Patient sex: M
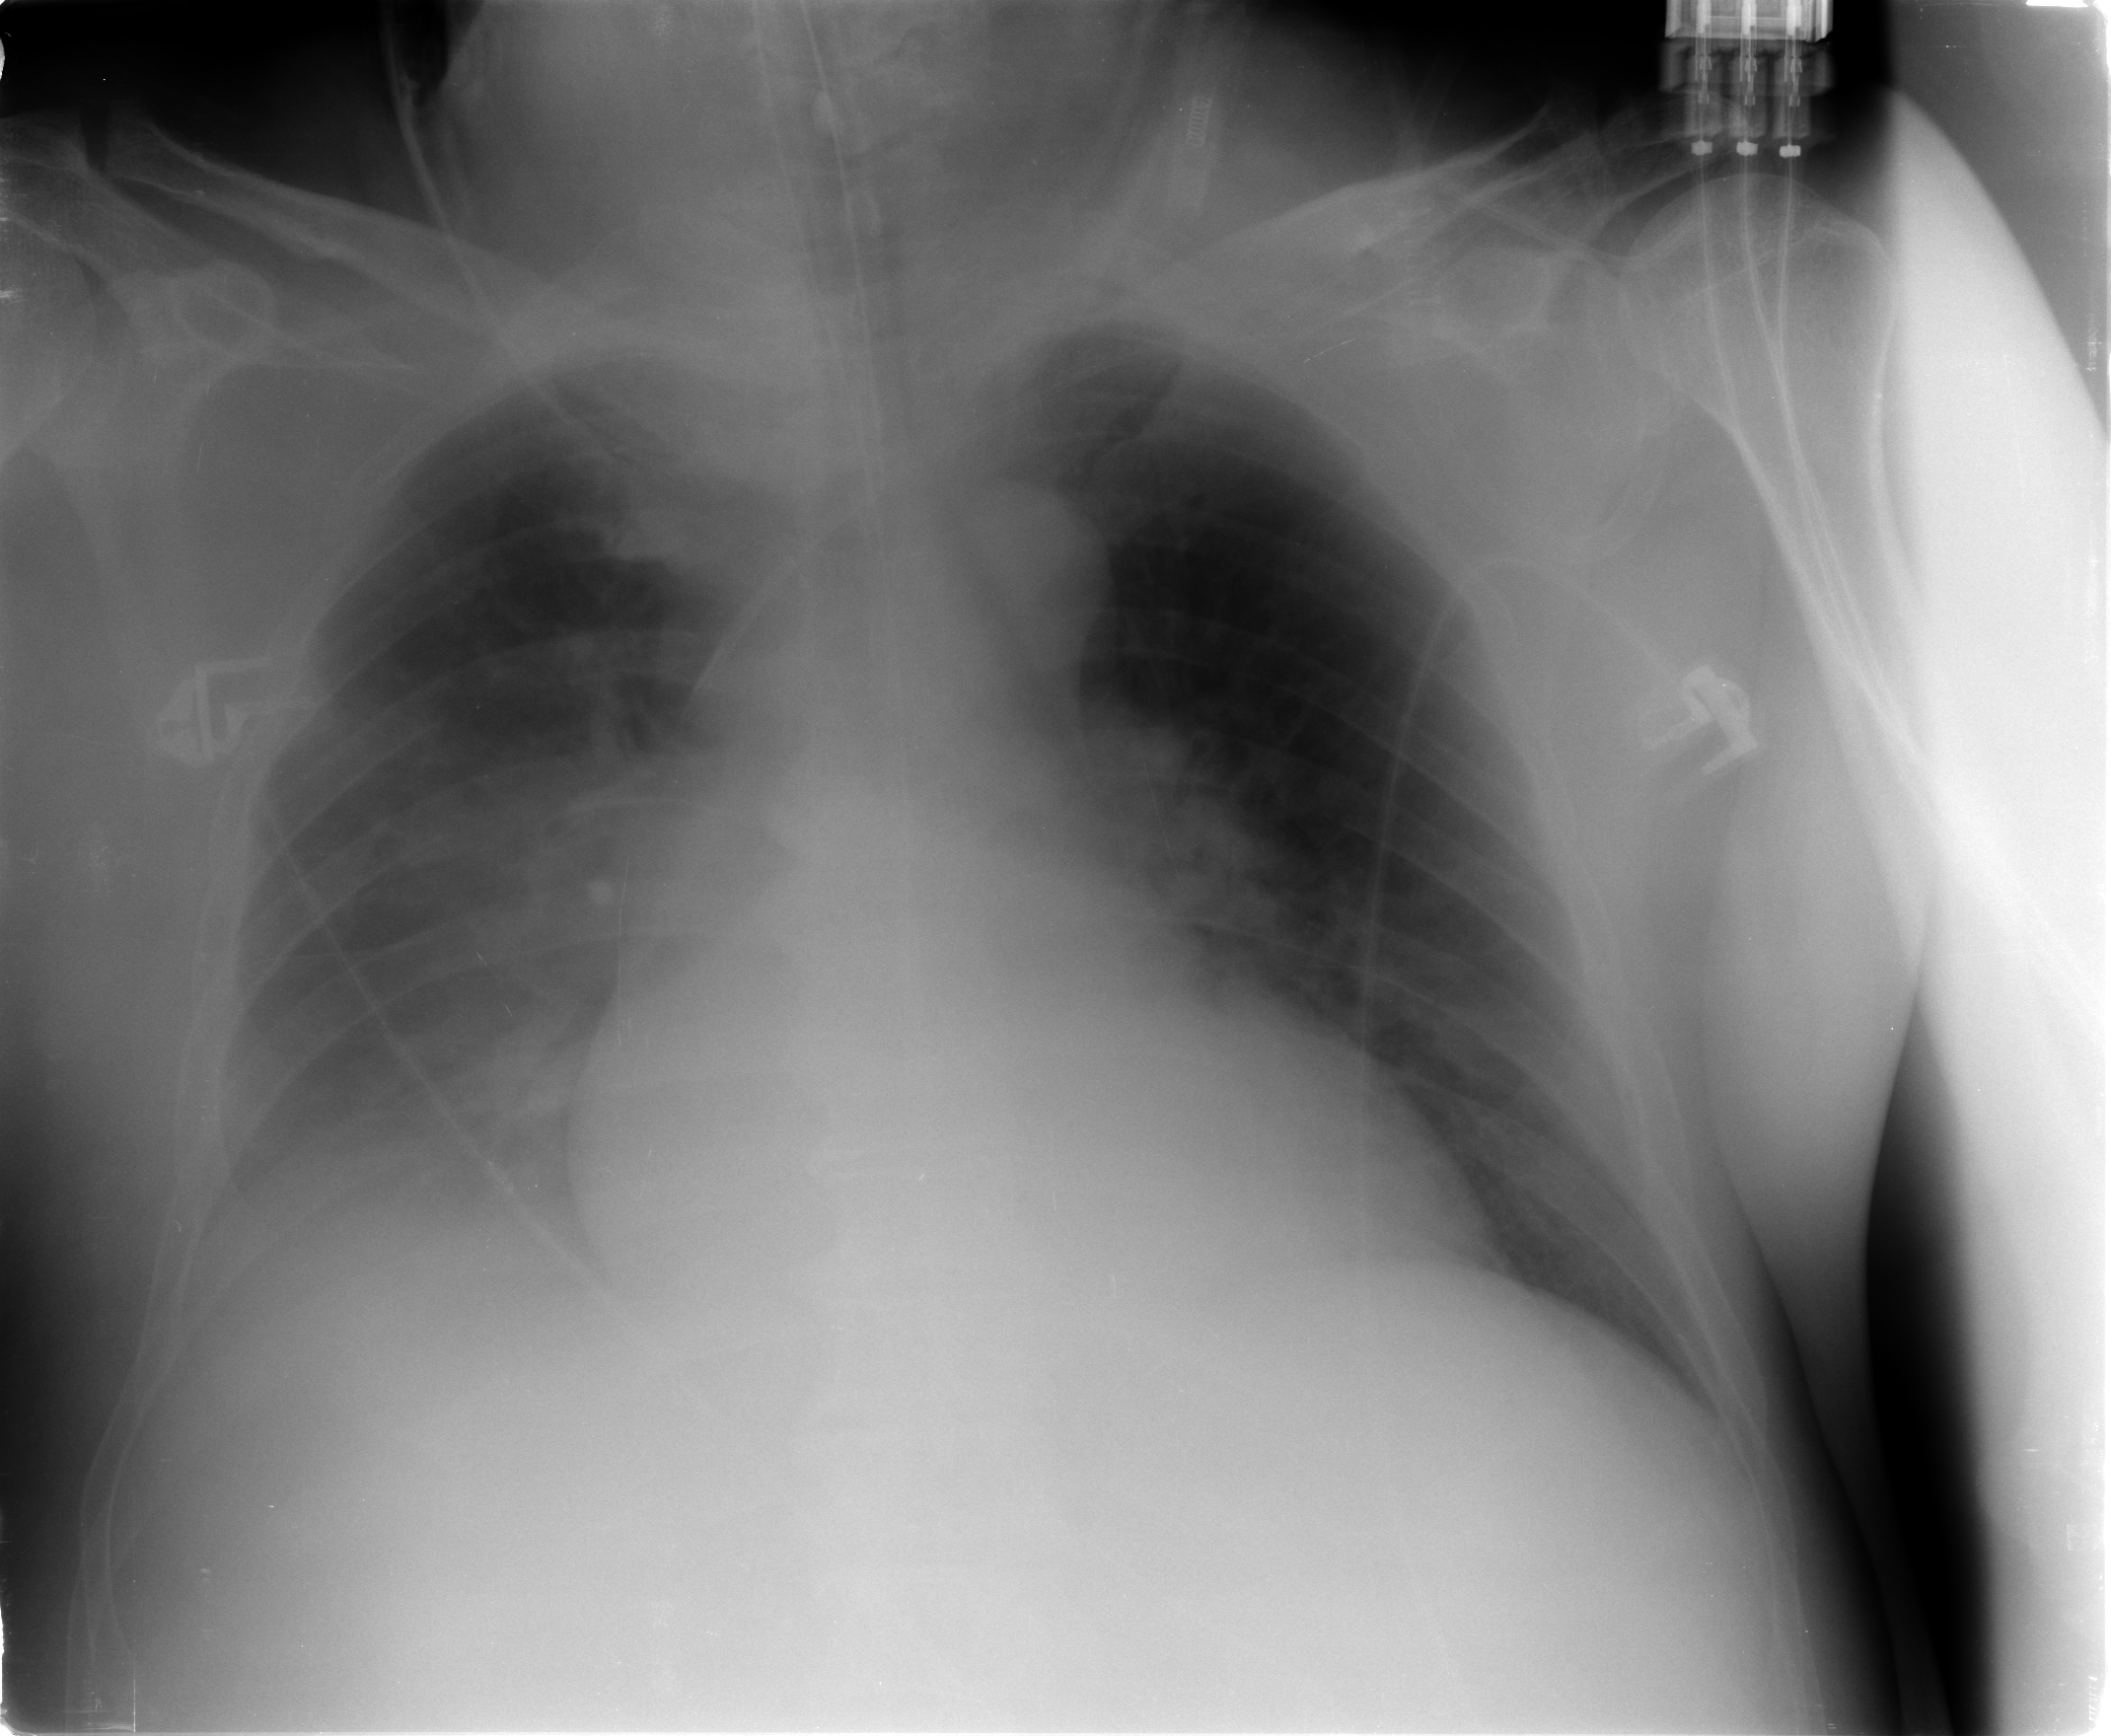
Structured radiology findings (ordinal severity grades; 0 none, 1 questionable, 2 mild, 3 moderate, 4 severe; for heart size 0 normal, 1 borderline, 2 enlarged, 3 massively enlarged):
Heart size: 2
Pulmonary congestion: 0
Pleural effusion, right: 3
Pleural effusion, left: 1
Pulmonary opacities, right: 2
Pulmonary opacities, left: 2
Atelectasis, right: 2
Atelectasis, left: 2